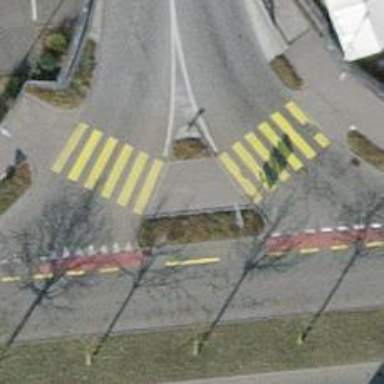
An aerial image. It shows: Traffic calming island.